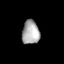
Tissue: lung
Cell type: Endothelial cells
Senescence score: 0.2175
Nuclear area (px): 410
Mean DAPI intensity: 168.388